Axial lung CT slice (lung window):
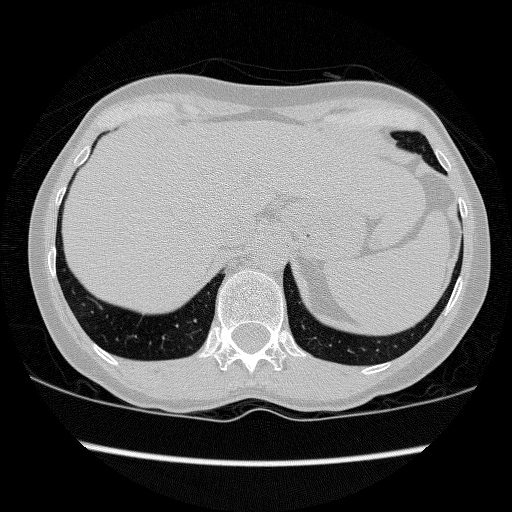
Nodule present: no